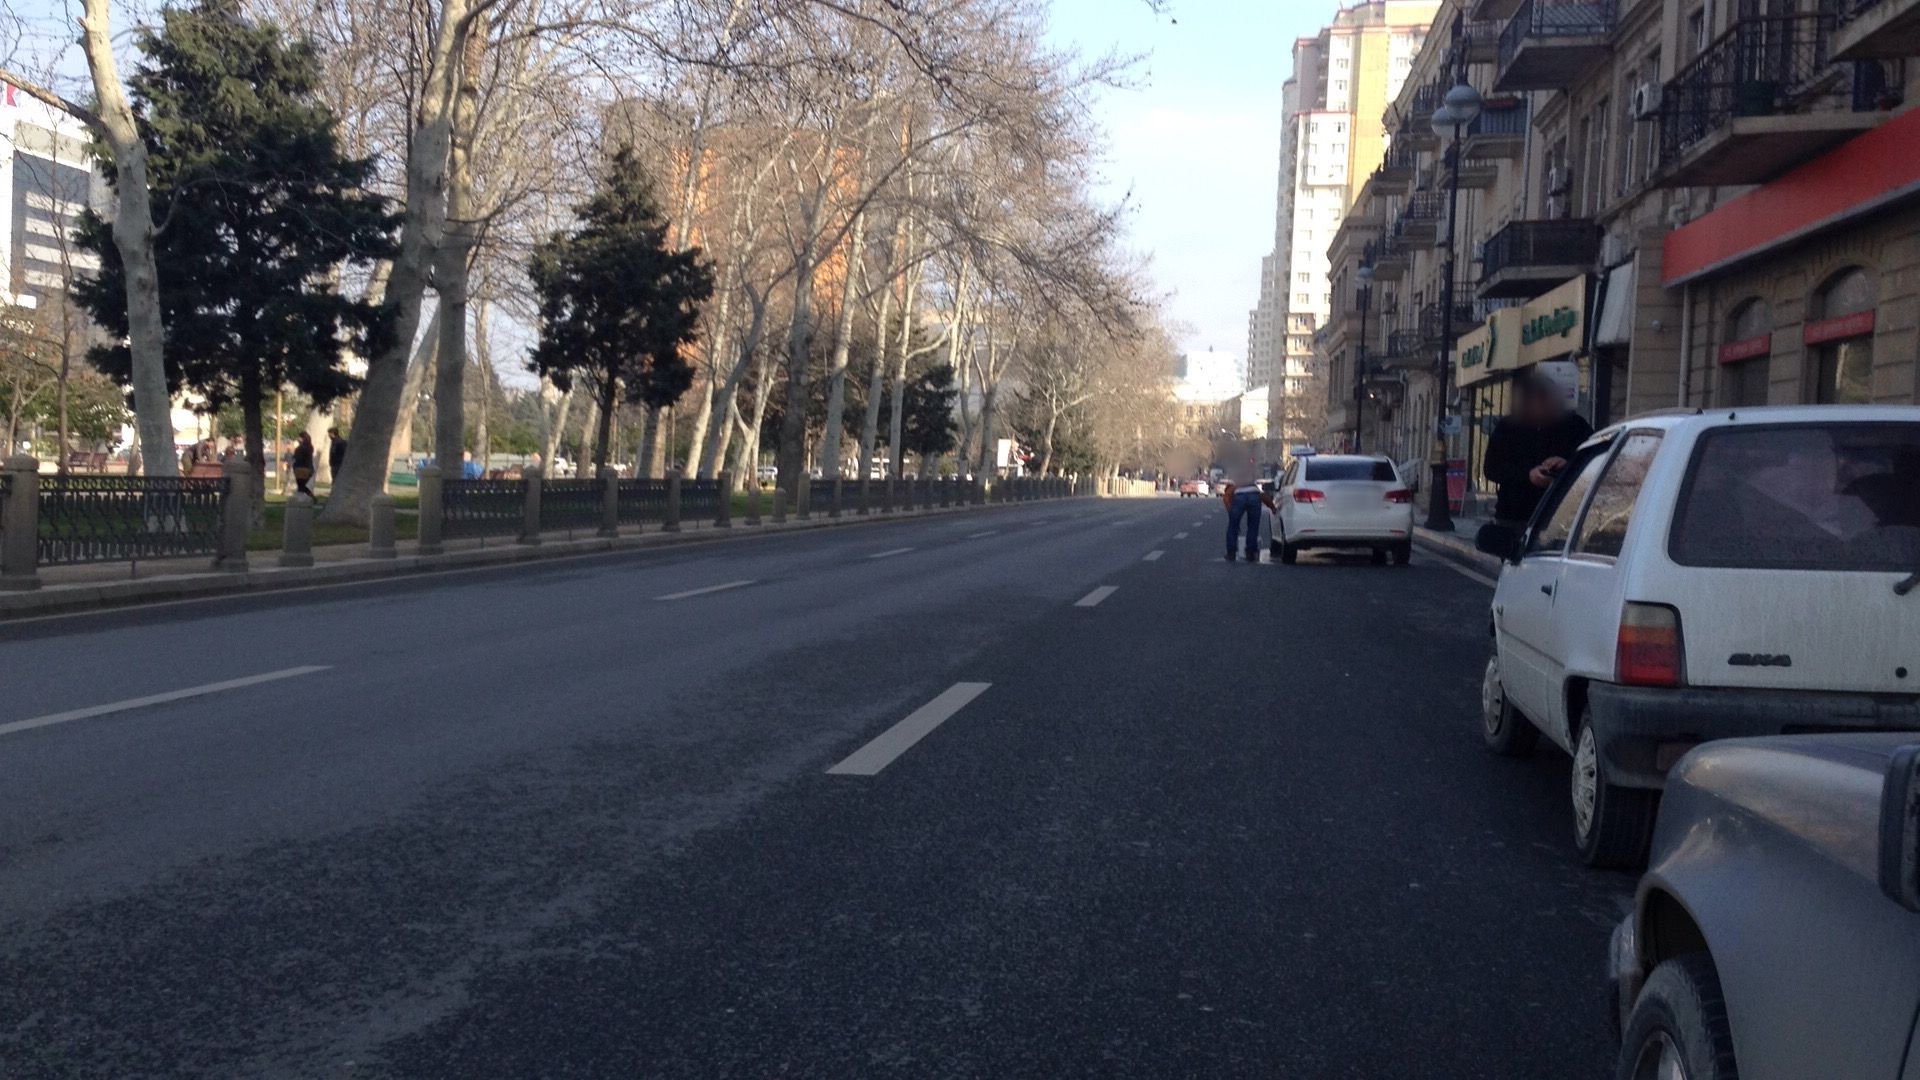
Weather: clear
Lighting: day
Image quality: good
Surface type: walking surface
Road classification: primary
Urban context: urban centre
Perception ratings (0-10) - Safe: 6.1, Lively: 8.92, Beautiful: 7.64, Boring: 2.17, Depressing: 1.64, Wealthy: 8.5